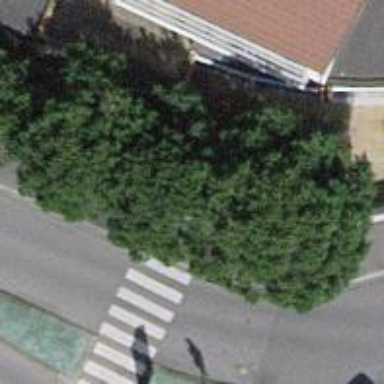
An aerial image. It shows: Beige telecom street cabinet.